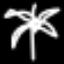
Label: palm tree